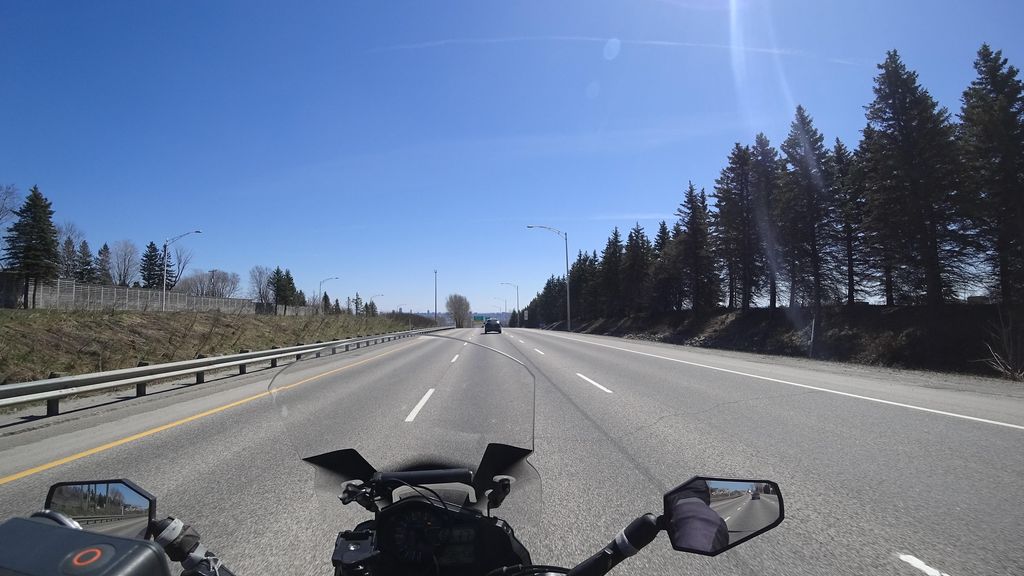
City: quebec_city